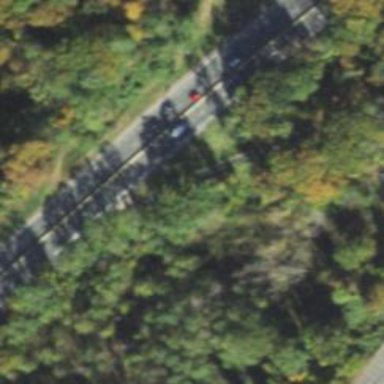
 categorized as trunk highway. This motorway allows high-speed traffic."